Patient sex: M
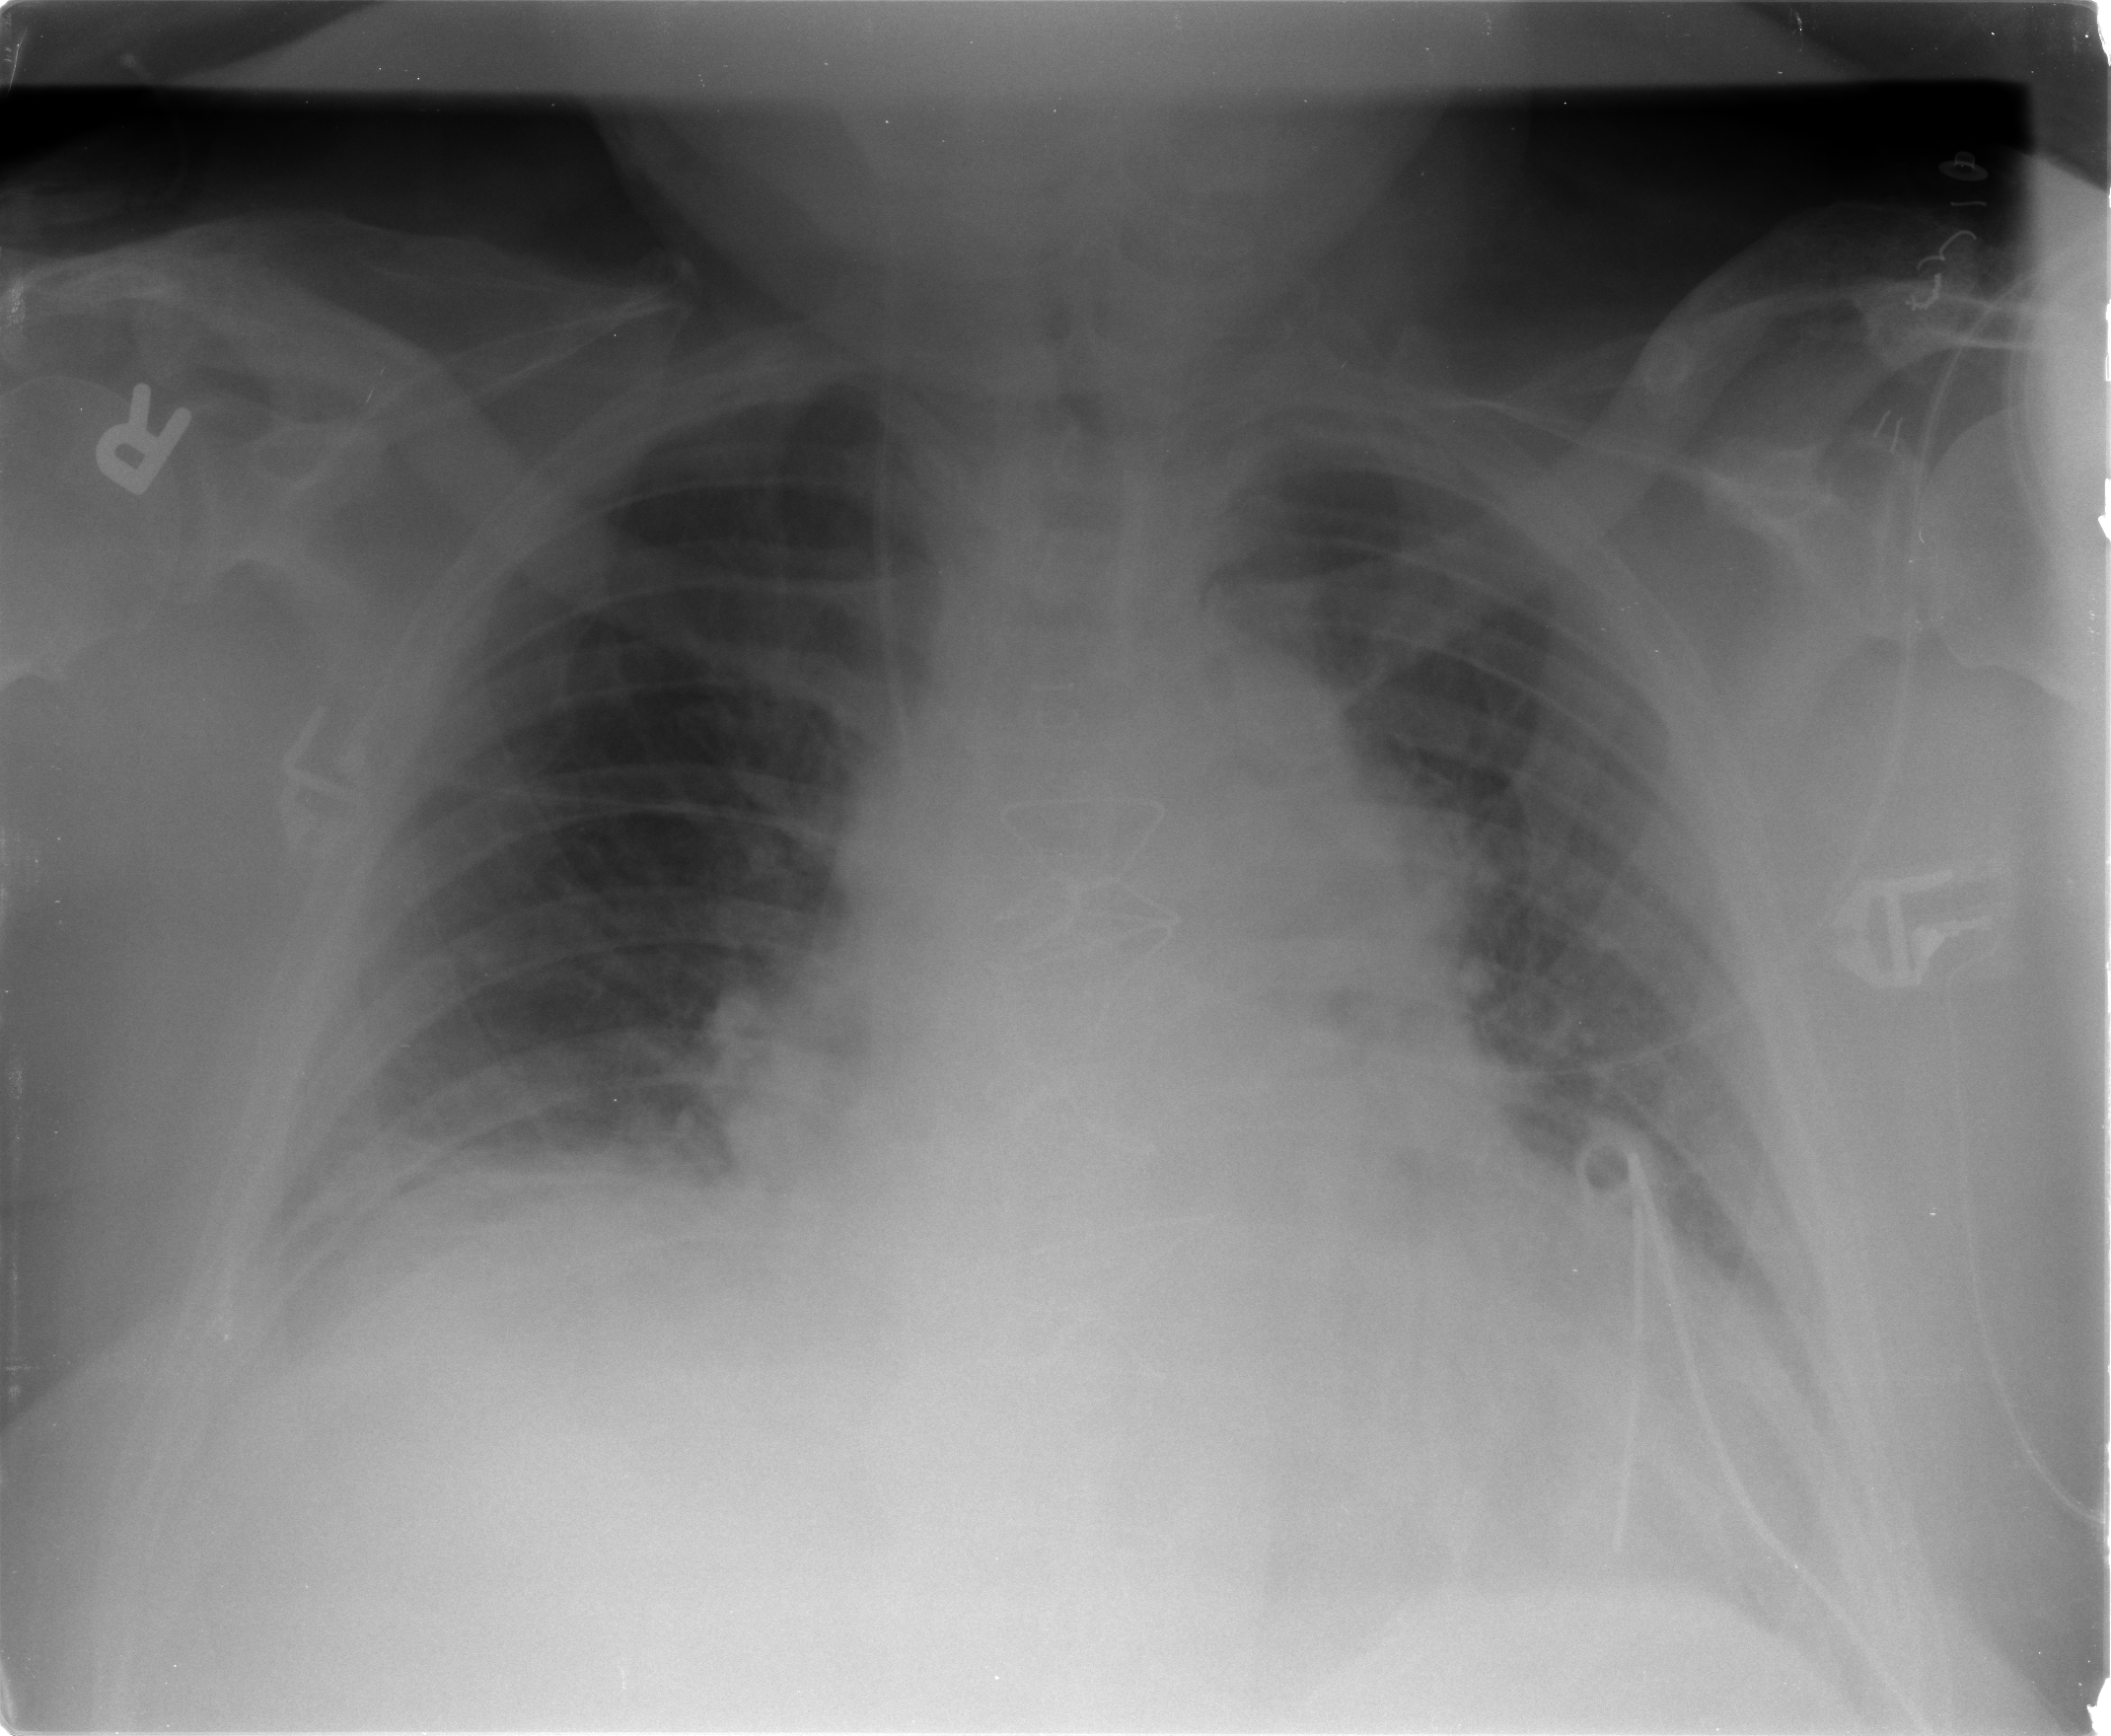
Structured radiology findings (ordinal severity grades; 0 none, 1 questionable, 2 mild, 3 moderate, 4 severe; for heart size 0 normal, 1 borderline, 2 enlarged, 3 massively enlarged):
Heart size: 3
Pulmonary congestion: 2
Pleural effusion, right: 3
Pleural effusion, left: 3
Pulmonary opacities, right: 0
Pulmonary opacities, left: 0
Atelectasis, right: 2
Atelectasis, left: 2